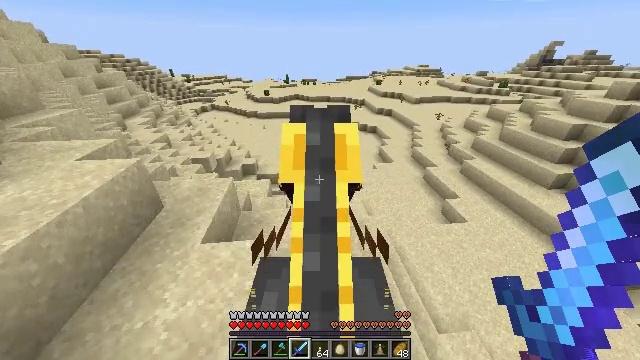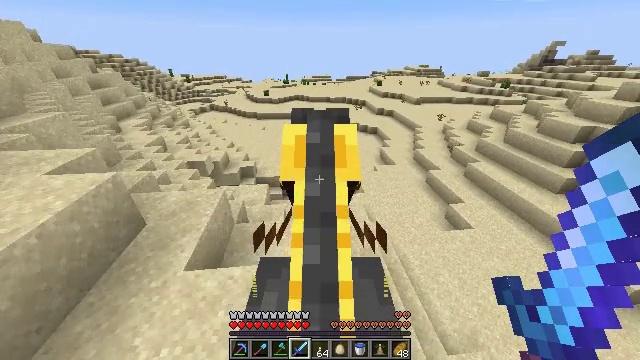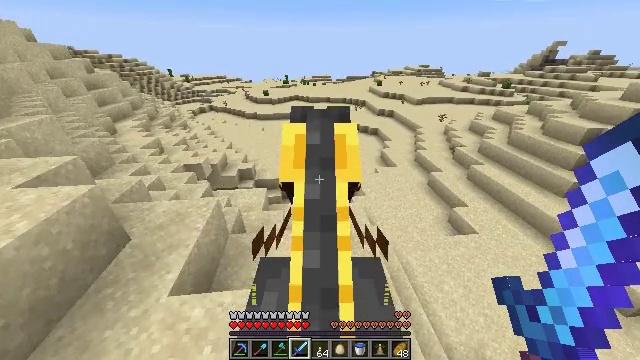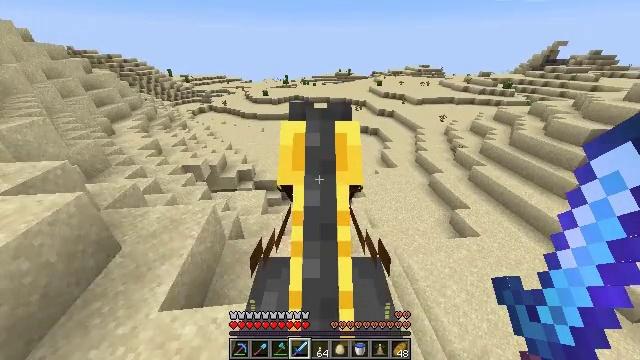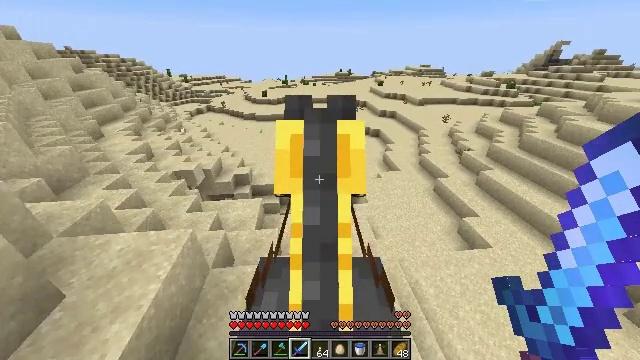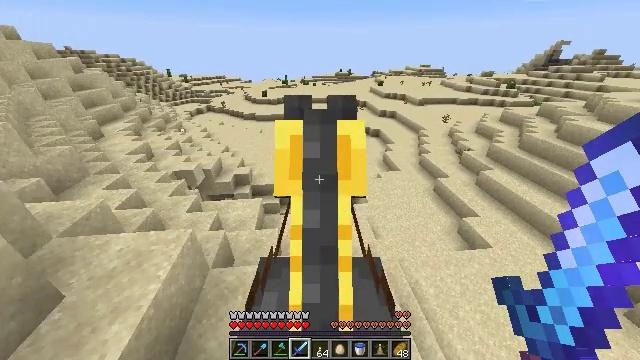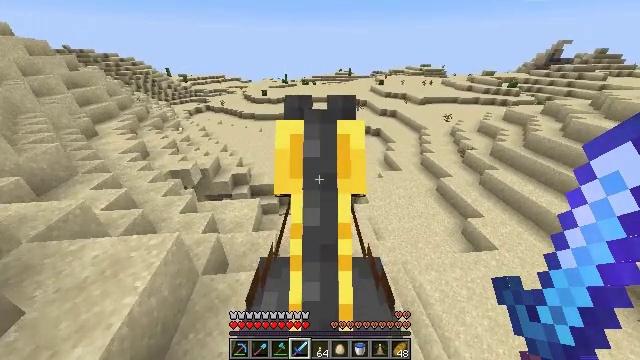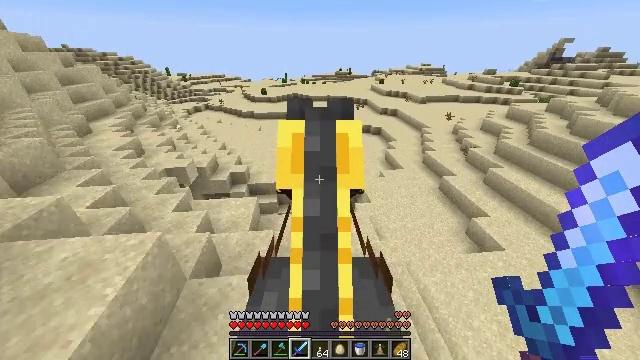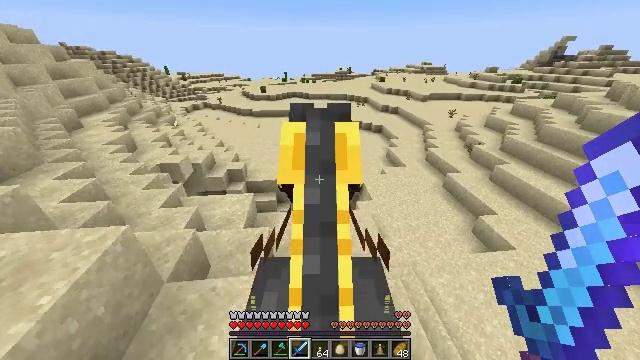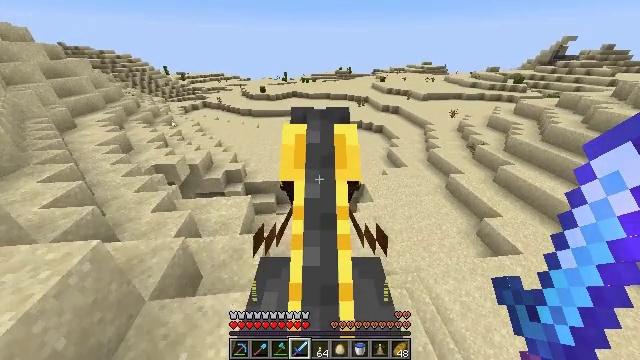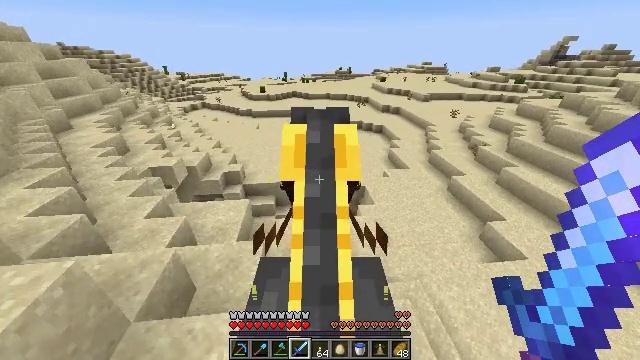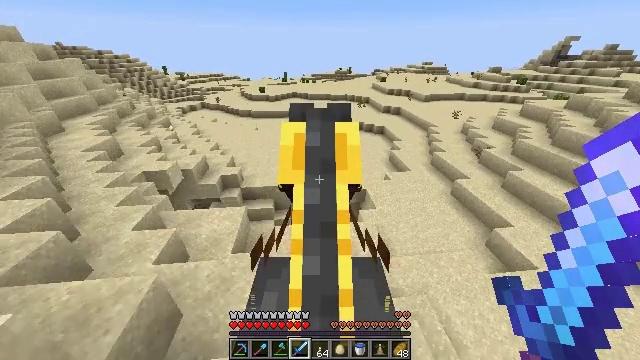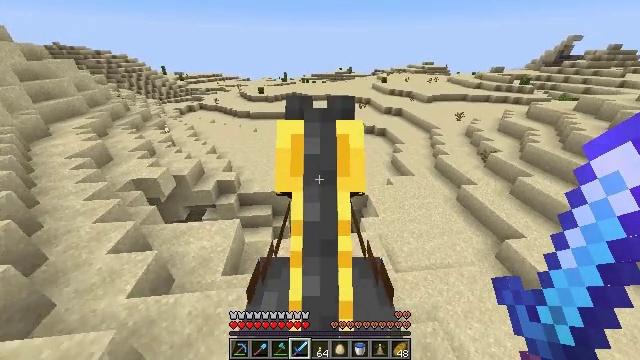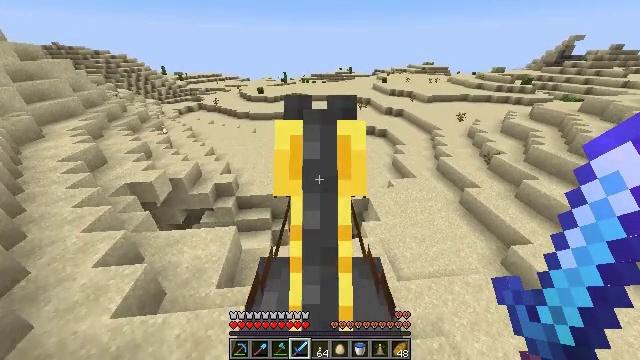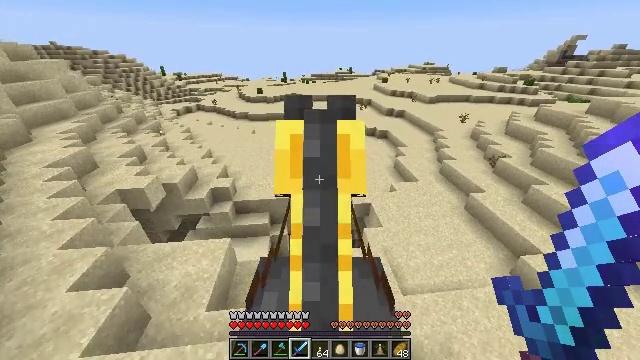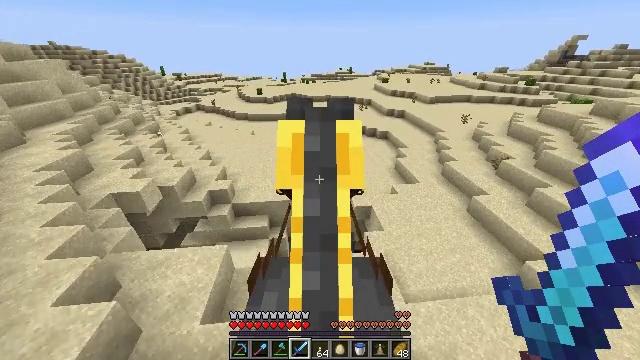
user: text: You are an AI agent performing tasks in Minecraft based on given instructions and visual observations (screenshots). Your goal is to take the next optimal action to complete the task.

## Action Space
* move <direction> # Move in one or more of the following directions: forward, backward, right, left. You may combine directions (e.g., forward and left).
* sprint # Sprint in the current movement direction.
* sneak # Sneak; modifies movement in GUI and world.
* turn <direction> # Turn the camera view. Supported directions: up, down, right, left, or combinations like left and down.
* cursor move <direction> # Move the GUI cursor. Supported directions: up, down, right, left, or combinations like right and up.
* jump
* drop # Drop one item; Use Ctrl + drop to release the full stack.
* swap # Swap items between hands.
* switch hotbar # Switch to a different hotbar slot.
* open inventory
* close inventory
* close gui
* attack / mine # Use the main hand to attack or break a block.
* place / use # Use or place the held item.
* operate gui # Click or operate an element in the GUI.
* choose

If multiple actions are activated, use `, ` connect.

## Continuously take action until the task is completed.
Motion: motion action
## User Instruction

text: Break the sandstone to collect.
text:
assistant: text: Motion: move forward, sprint
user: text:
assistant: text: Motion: move forward, sprint
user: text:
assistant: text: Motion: move forward, sprint
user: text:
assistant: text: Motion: move forward, sprint
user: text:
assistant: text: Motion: move forward, sprint
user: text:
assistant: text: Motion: move forward, sprint
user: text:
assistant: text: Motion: move forward, sprint
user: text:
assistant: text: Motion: move forward, sprint
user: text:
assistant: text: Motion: move forward, sprint
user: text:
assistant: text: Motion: move forward, sprint
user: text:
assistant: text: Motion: move forward, sprint
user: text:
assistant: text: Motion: move forward, sprint
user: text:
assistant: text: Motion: move forward, sprint
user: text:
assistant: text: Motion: move forward, sprint
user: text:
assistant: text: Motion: move forward, sprint
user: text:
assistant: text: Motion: move forward, sprint
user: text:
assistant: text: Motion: move forward, sprint
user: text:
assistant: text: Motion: move forward, sprint
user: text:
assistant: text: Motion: move forward and move right, sprint
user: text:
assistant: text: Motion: move forward and move right, sprint
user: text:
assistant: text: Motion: move forward and move right, sprint
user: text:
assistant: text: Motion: move forward and move right, sprint, turn right
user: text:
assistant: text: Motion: move forward and move right, sprint, turn right
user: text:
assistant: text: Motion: move forward and move right, sprint, turn right
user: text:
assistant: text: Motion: move forward and move right, sprint
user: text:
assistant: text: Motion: move forward and move right, sprint
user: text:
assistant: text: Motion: move forward and move right, sprint
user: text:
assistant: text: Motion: move forward and move right, sprint
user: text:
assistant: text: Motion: move forward and move right, sprint
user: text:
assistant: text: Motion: move forward and move right, sprint